Field crop: maize
Growth stage: 2
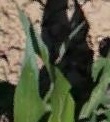
Species: maize